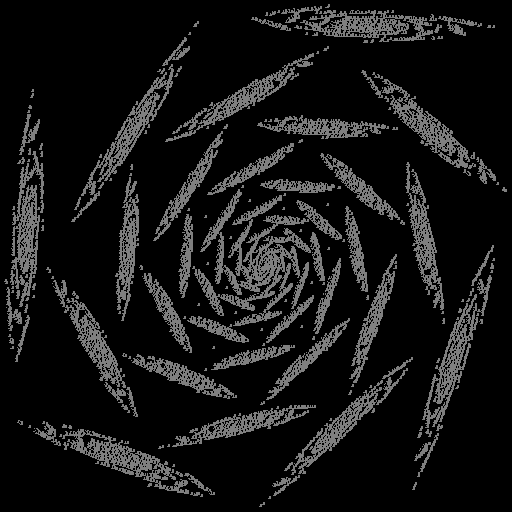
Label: rose